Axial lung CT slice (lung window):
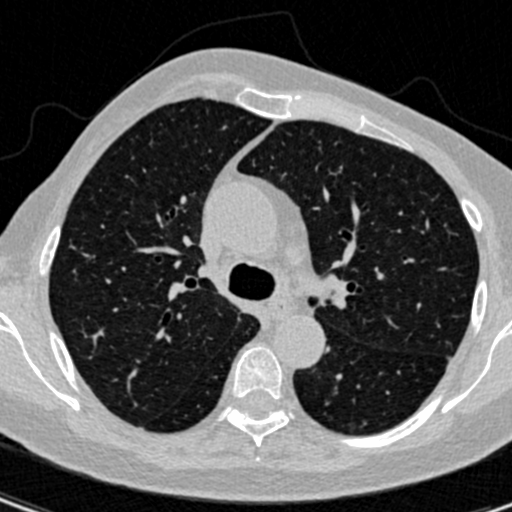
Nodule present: no